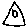
Label: triangle